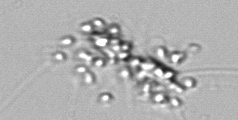
Label: Chaetoceros_didymus_TAG_external_flagellate